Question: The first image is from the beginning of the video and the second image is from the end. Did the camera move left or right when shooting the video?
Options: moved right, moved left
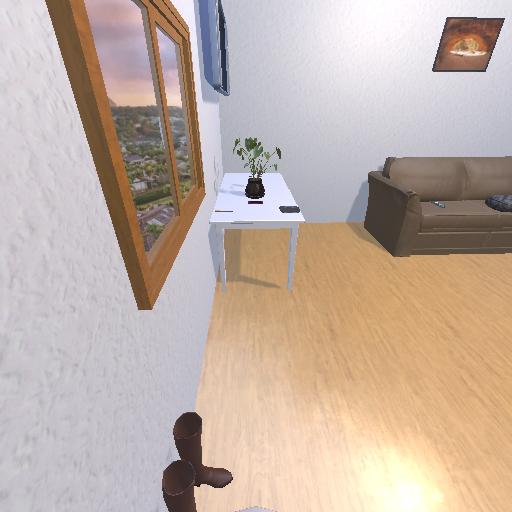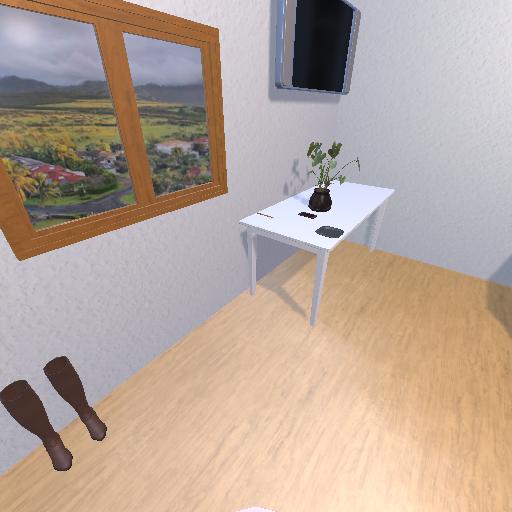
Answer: moved right